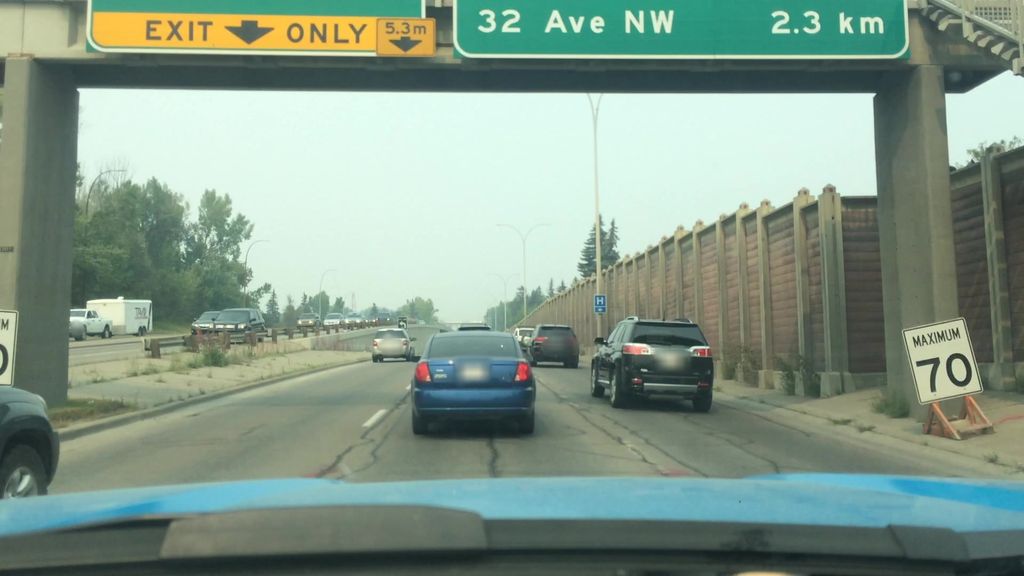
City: calgary